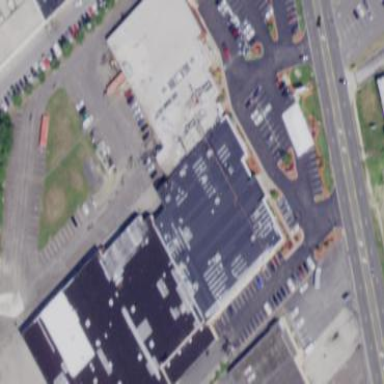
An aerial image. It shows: Retail building housing furniture shop.